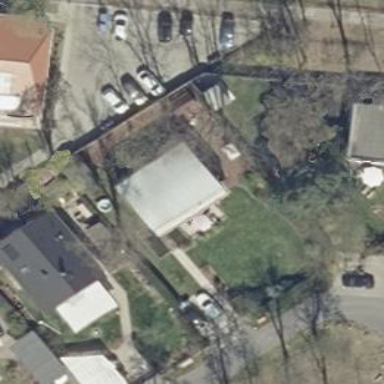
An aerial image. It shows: Detached building.